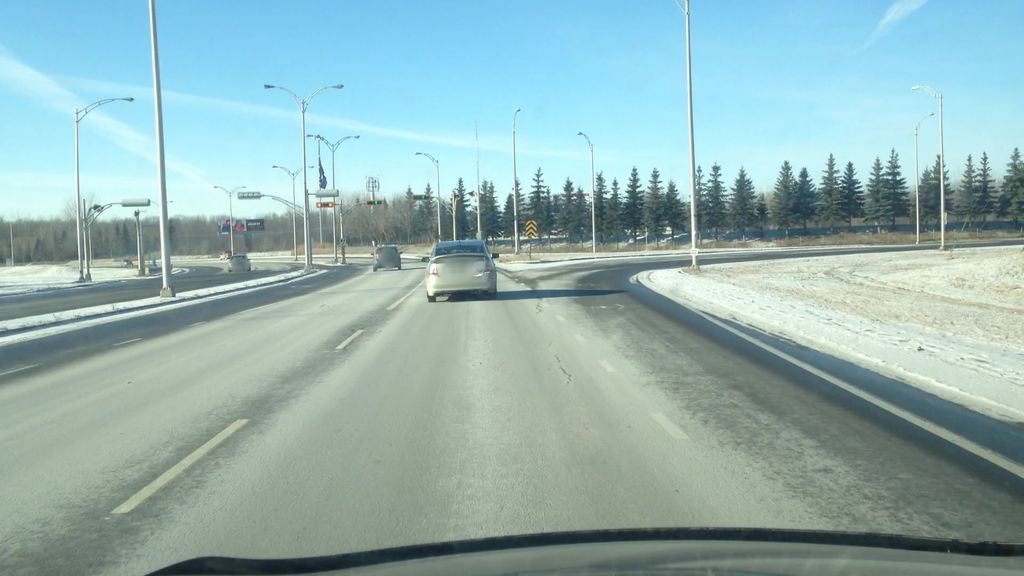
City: montreal